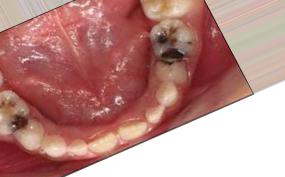
Condition: Caries